Question: I can connect with adb connect before. But after I restart computer and connect again it has the error:

There is no adb server in task manager. So it is no use with adb kill-server. I did not connect usb and can not restart adb.
Is there other solution except restart computer?
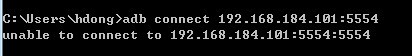
Answer: Your USB is not connected so i can assume, you are trying to connect it over wifi.
1) For connecting your device over wifi, your android device needs to be
2) Download emulator for your android device from the play store.
3) Write below code in emulator.
'''
su
setprop service.adb.tcp.port 5555
stop adbd
start adbd
'''
4) Now open your Terminal and try to connect it again. It should work like a charm. But make sure that given IP address is correct for your android device.
, you can try this.
There are many third party apps on the play store which will be useful to have a look.
Ex. <URL>